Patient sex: M
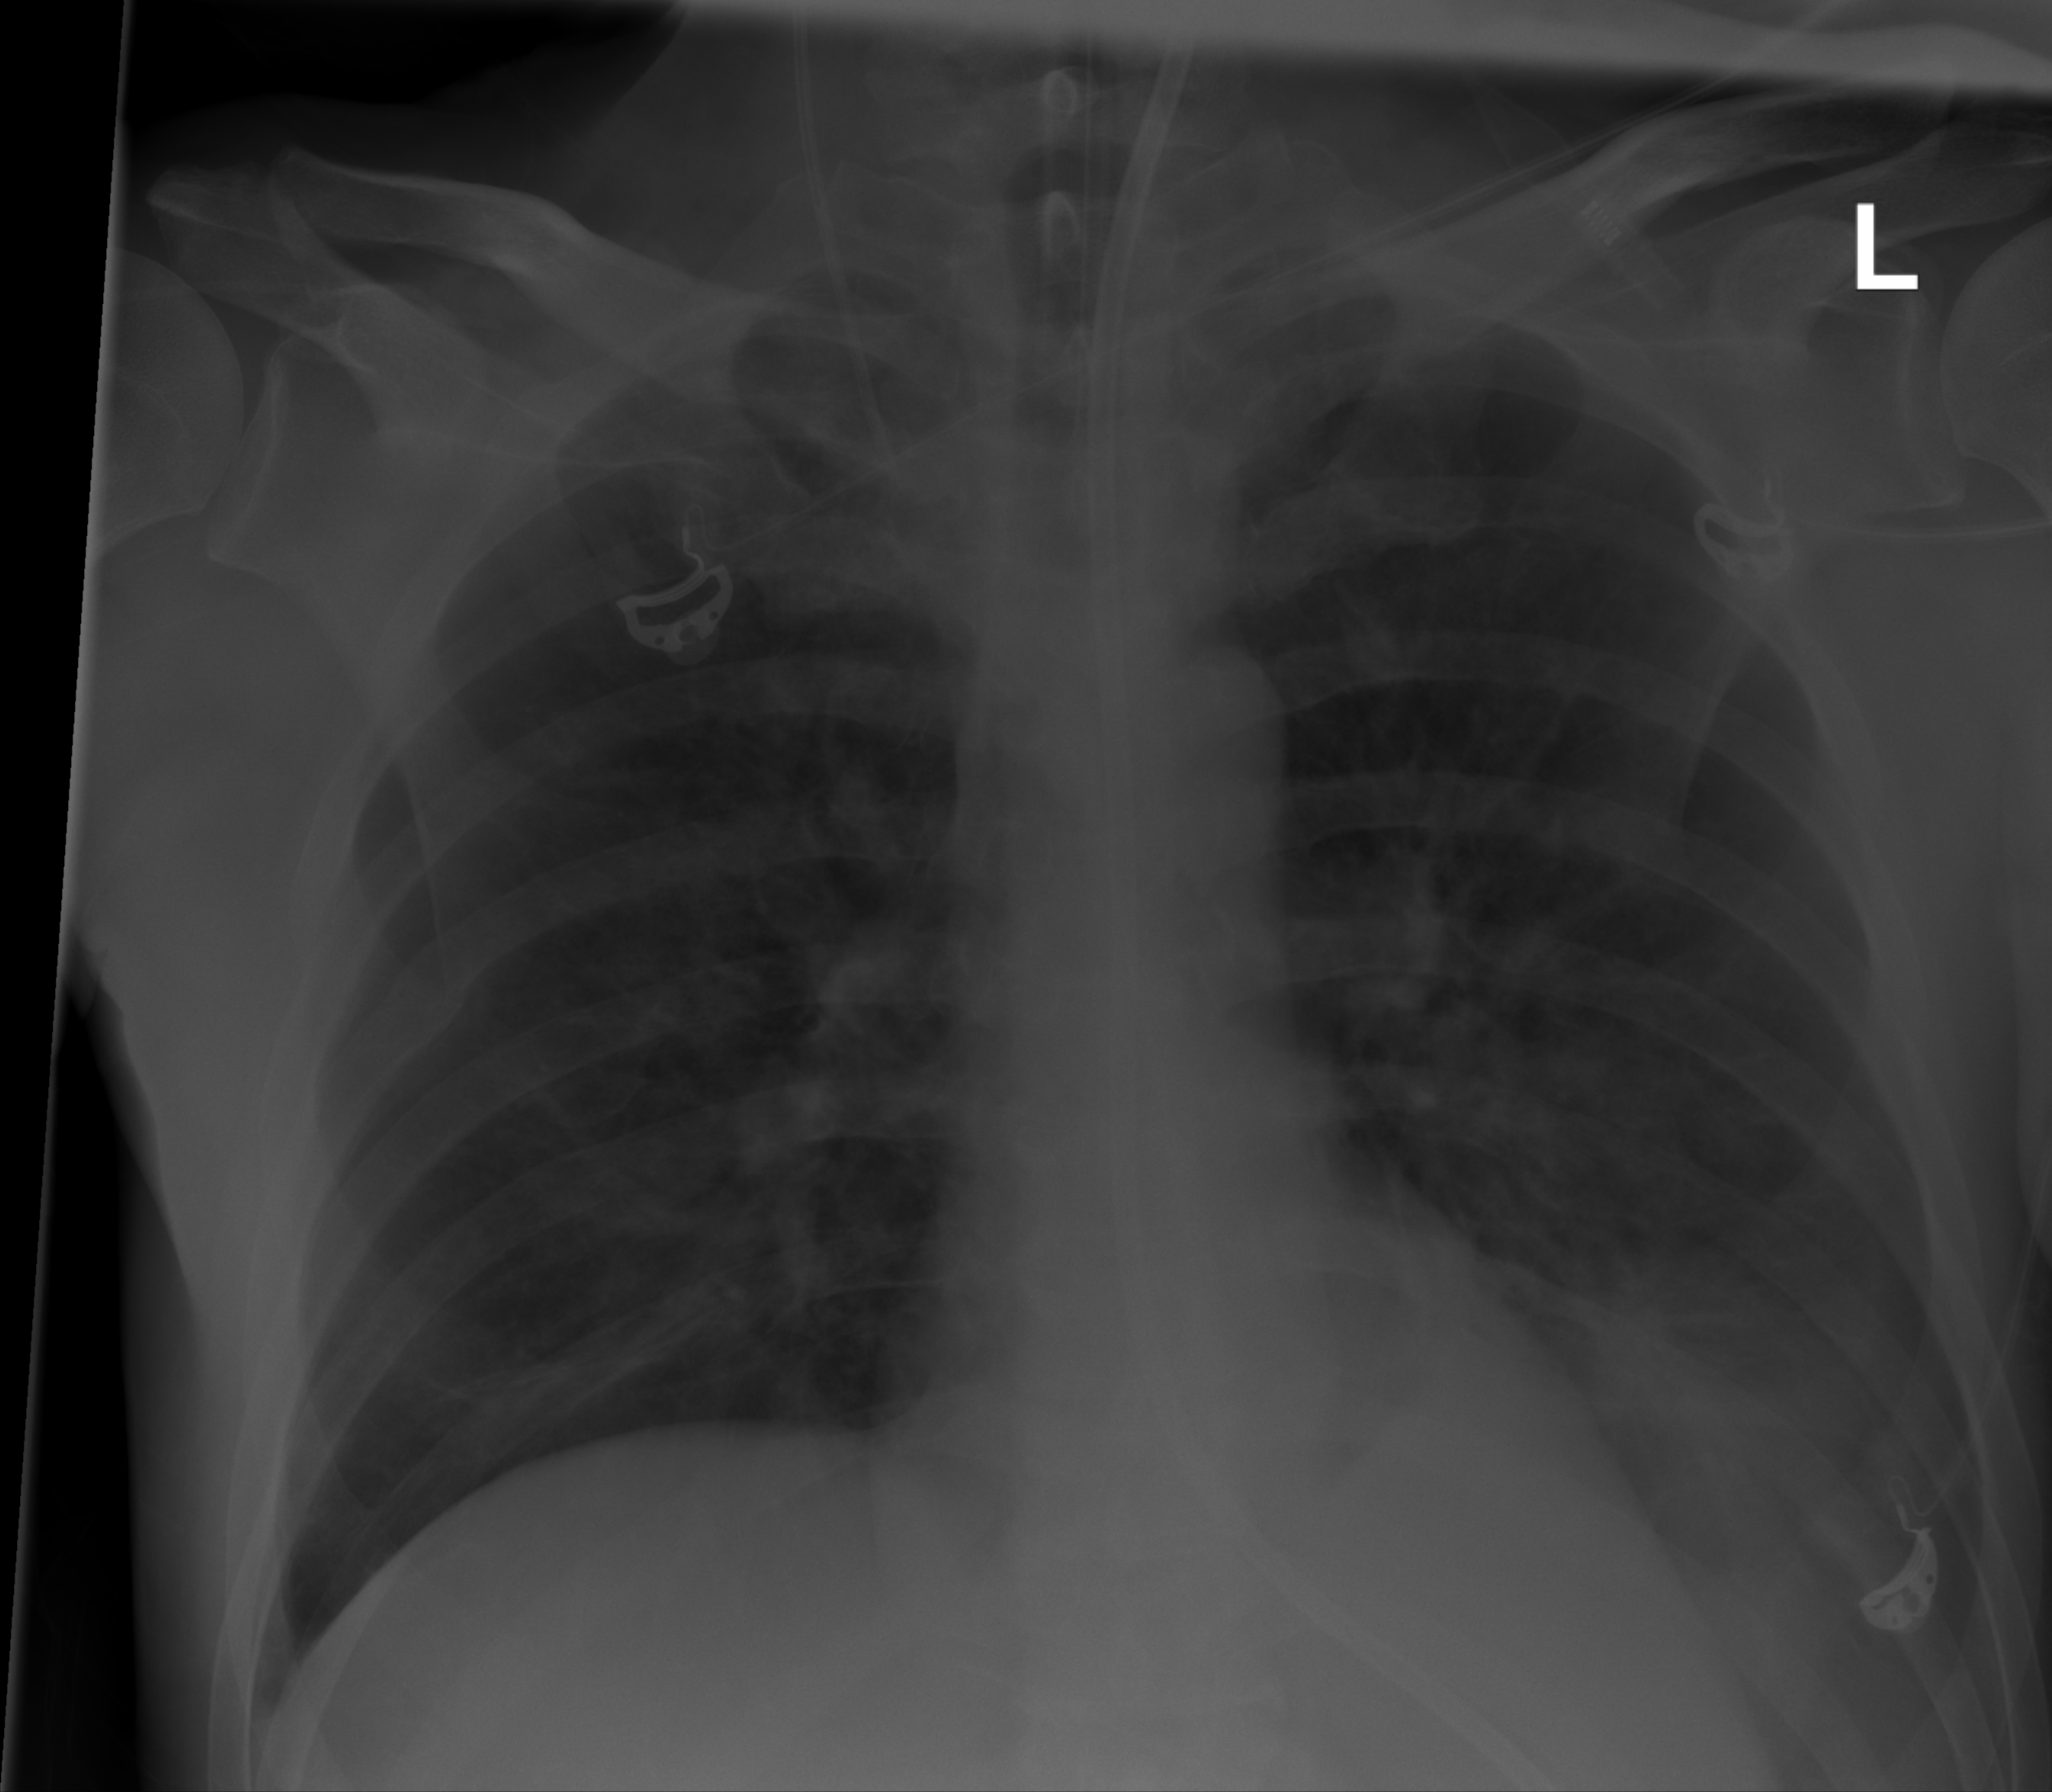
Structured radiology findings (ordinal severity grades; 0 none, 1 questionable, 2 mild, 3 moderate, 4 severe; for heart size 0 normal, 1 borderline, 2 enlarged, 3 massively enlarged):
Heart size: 0
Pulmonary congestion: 0
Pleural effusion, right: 0
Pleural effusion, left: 2
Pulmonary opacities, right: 0
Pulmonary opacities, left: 2
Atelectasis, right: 0
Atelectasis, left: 2